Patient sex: M
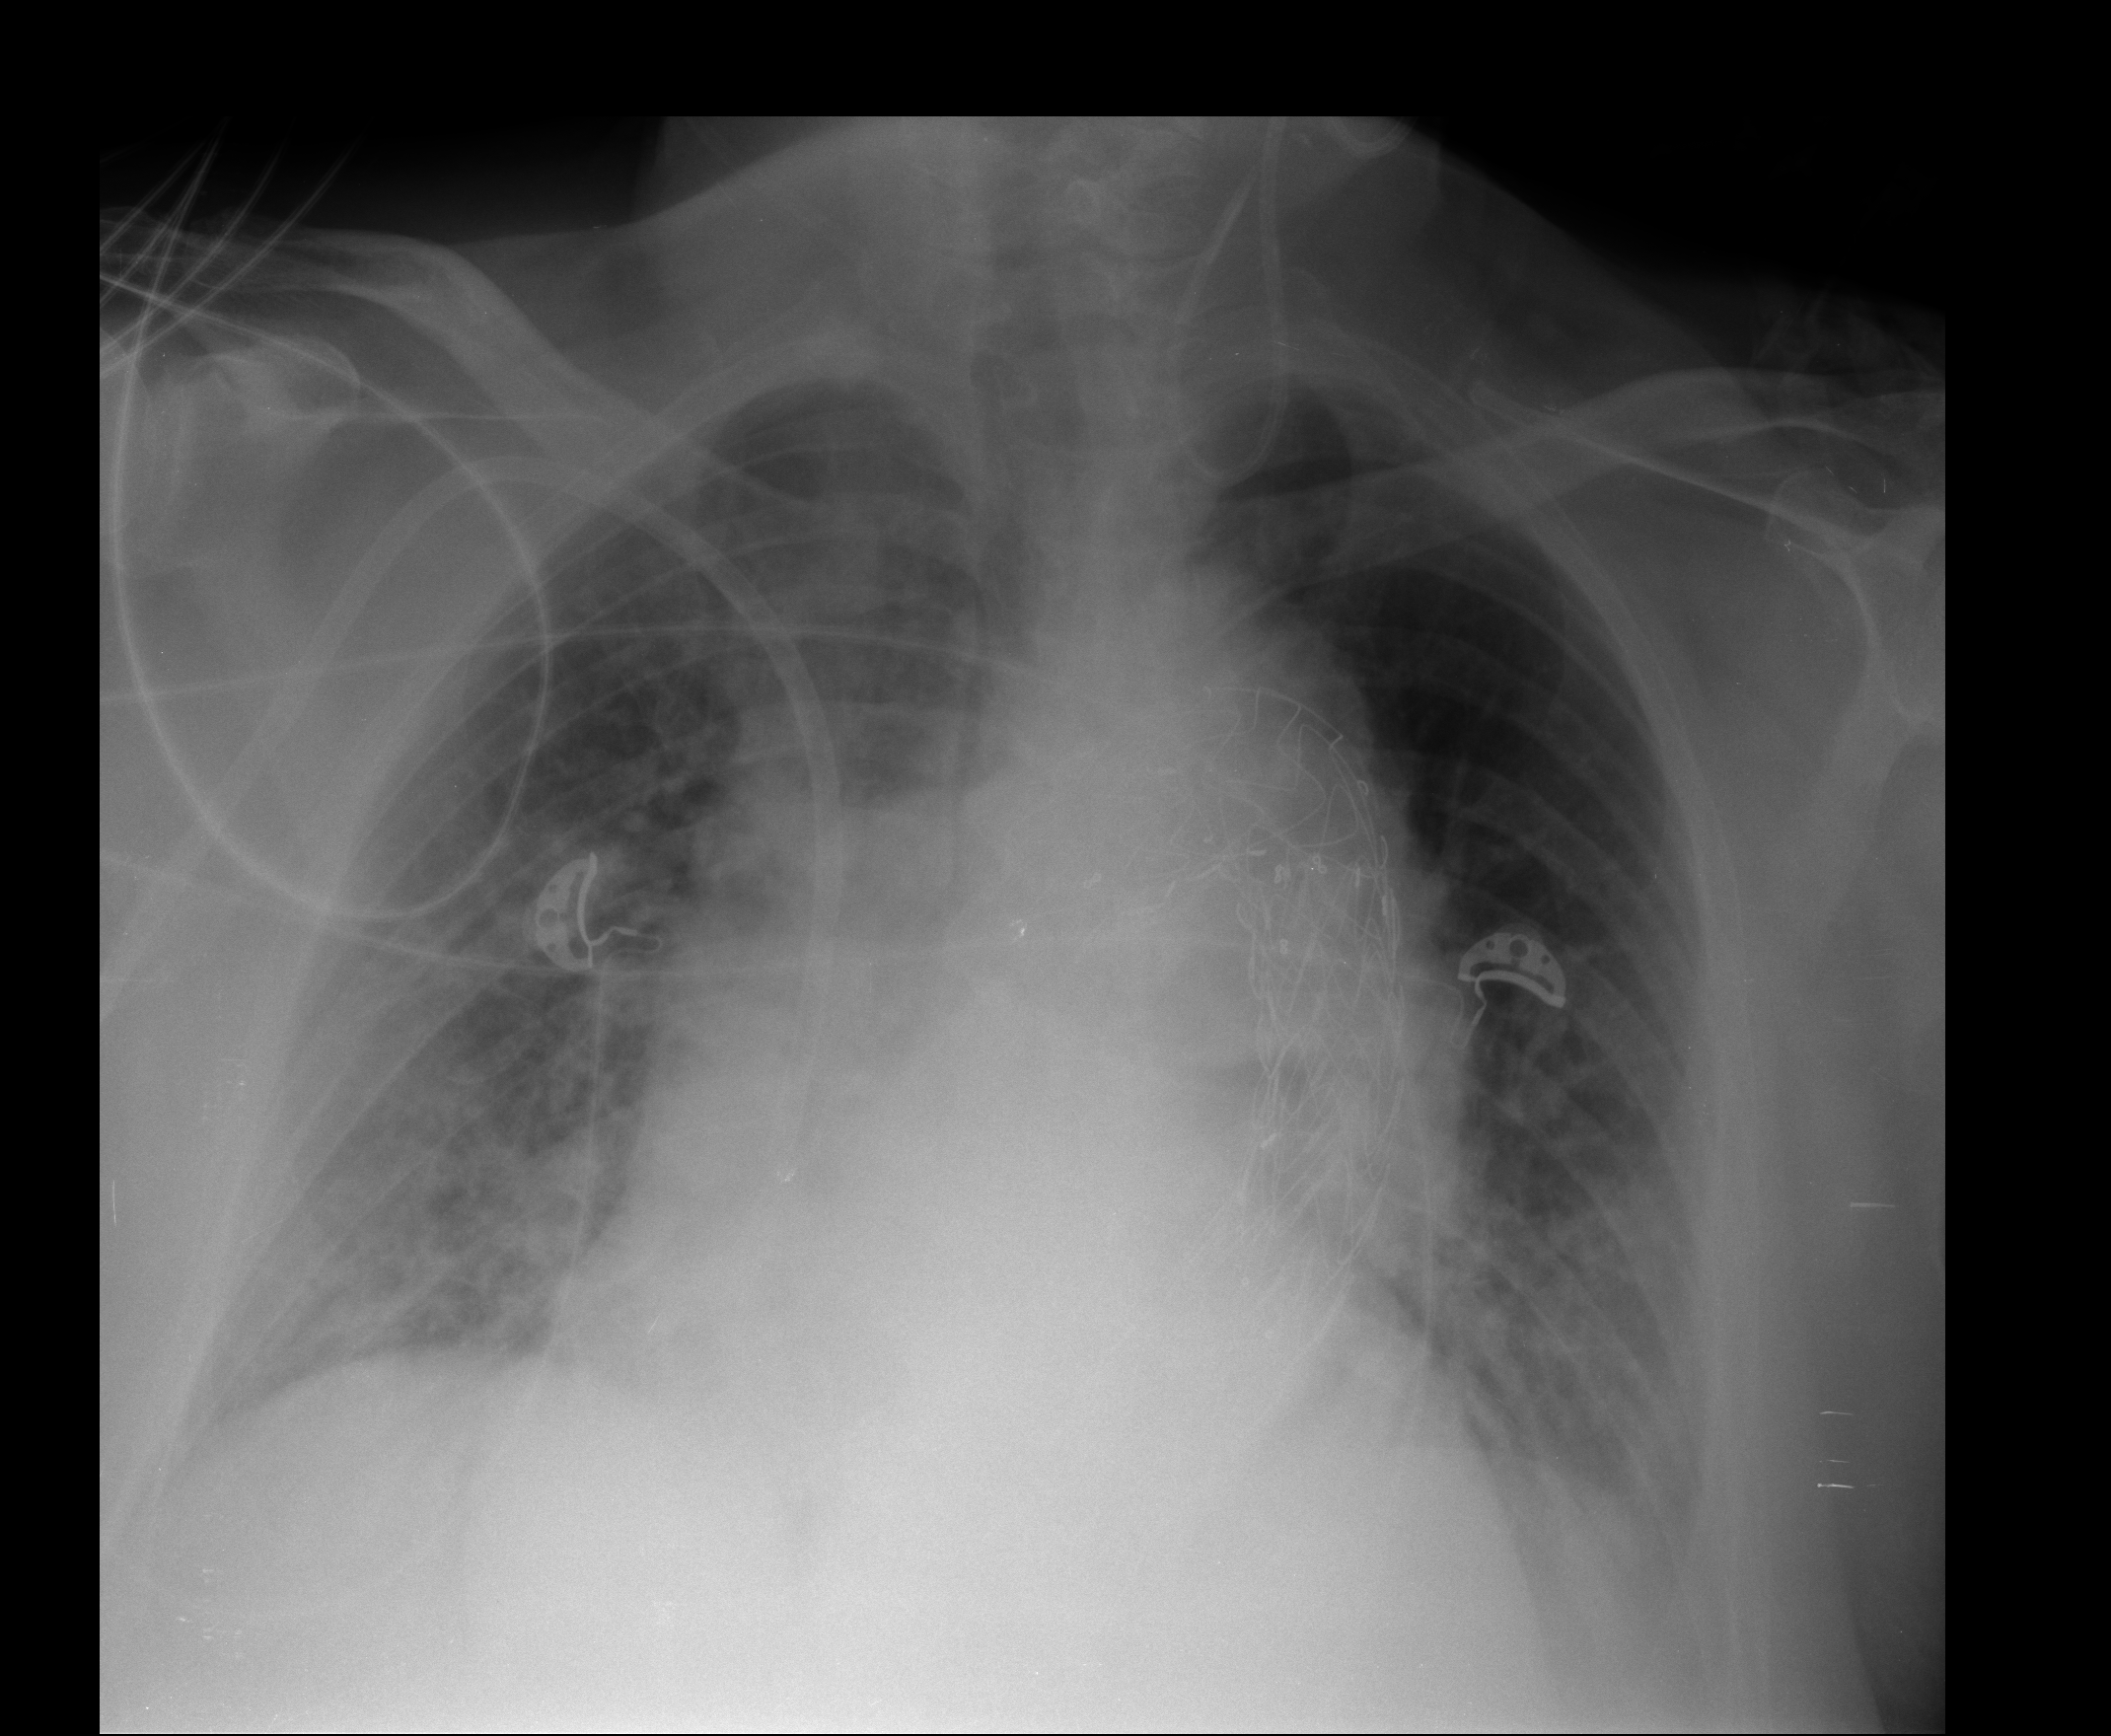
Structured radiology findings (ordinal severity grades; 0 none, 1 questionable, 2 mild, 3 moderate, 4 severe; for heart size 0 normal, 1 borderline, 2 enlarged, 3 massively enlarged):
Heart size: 2
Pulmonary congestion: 2
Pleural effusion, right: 3
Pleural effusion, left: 2
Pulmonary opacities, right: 3
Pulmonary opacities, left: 0
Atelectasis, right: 3
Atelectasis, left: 3